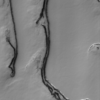
Label: not_dusty